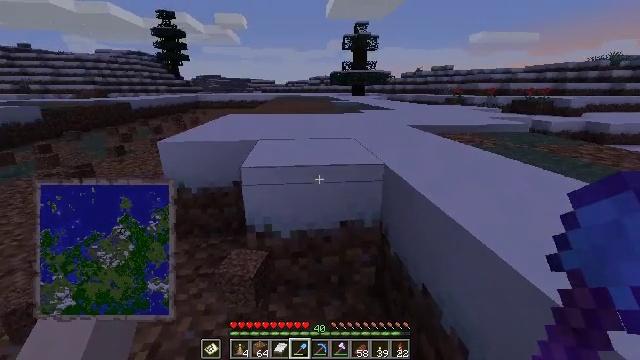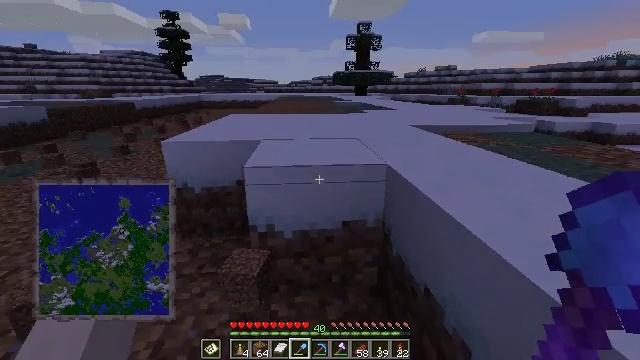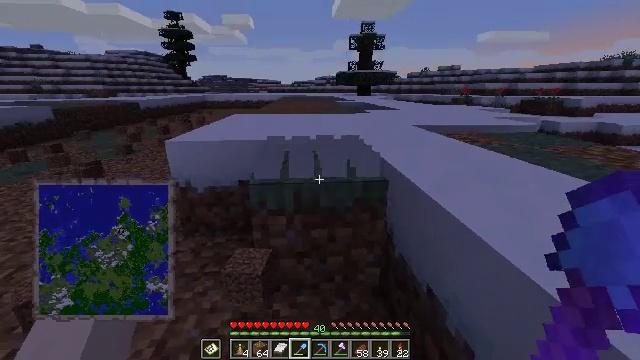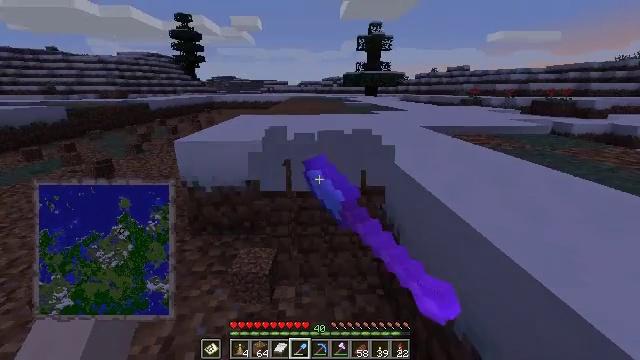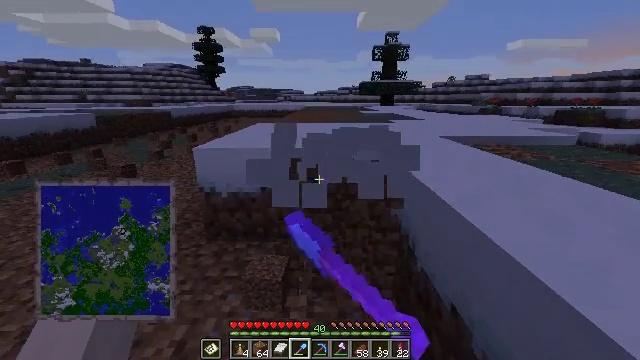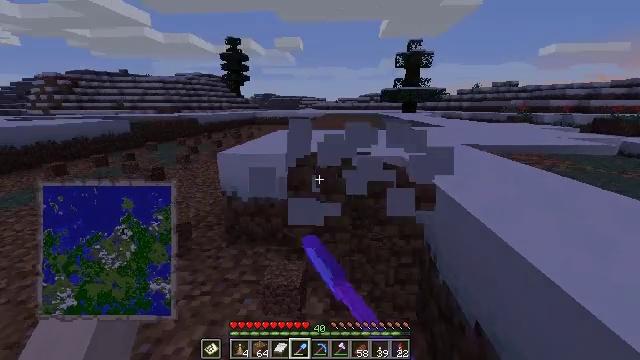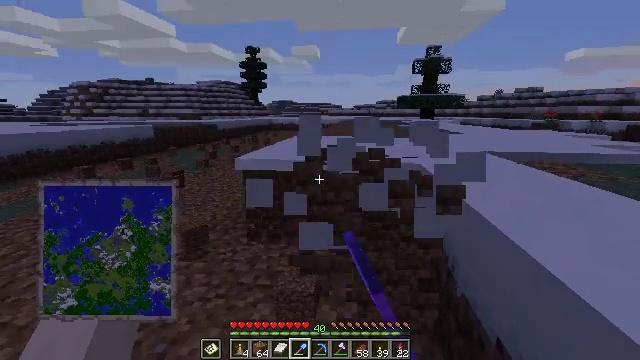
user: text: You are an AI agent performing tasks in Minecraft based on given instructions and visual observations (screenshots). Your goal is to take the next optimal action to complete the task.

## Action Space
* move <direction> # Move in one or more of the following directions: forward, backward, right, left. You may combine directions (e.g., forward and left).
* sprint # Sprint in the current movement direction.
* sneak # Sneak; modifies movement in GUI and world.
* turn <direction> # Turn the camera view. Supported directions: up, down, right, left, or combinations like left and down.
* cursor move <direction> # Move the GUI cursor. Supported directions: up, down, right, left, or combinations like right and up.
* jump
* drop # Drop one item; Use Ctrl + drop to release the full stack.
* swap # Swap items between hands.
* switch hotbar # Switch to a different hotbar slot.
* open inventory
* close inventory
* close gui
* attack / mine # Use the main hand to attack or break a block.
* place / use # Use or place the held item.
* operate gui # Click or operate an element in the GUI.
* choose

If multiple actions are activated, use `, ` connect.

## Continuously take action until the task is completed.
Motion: motion action
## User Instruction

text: Dig up the snow layers.
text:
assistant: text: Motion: no_op
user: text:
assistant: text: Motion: attack / mine
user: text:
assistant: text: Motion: turn left, attack / mine
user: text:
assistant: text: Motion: turn left and up, attack / mine
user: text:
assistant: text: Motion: turn left and up, attack / mine
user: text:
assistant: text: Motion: turn left and up, attack / mine
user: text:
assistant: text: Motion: attack / mine